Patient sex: F
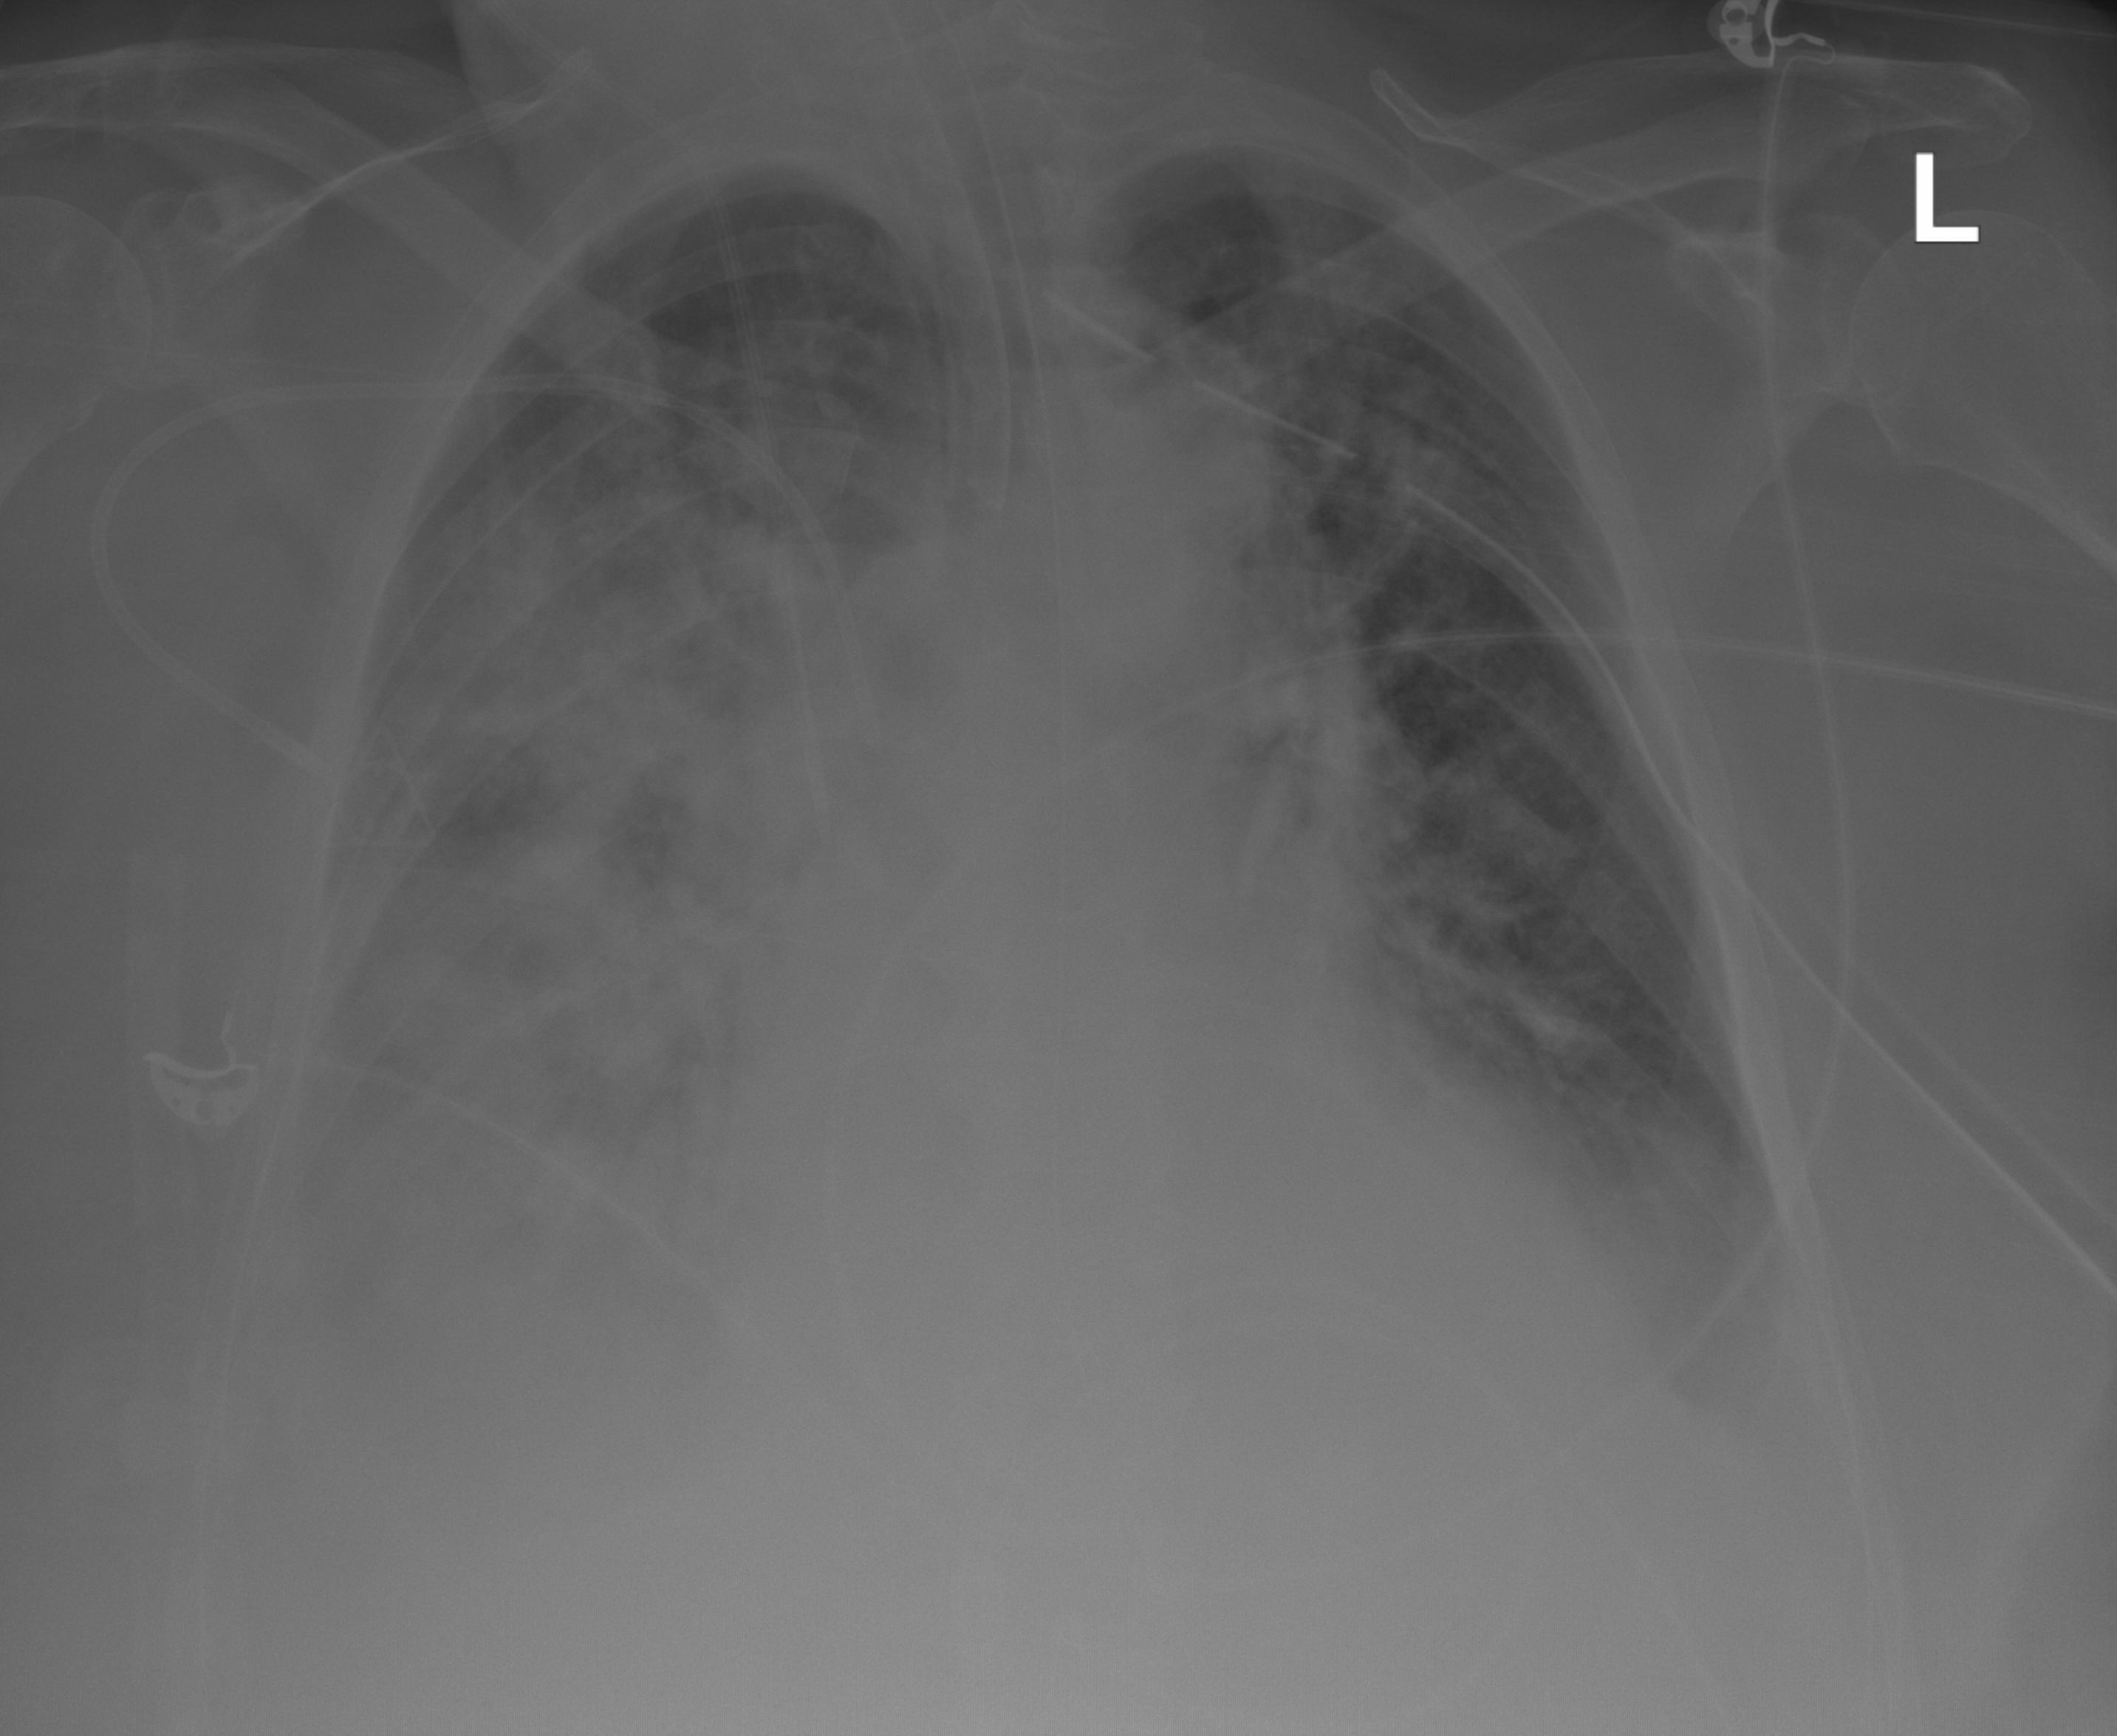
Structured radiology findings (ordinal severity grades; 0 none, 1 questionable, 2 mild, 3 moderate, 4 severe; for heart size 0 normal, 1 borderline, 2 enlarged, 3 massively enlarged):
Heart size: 2
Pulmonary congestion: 0
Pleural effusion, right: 2
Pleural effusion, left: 1
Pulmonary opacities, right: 3
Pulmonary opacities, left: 1
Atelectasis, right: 3
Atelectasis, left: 2